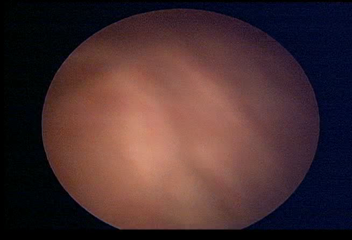
Modality: WLC
Class: Normal mucosa
Bladder cancer association: No